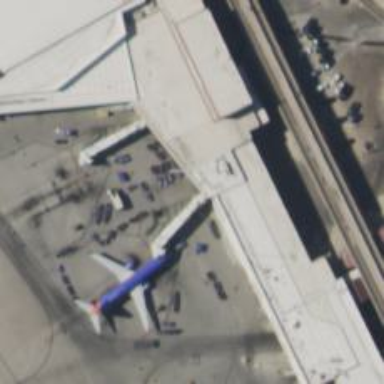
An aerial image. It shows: Airport gate.